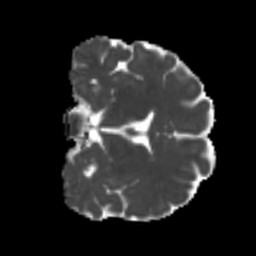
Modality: MD
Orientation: coronal
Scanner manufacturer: siemens
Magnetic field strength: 3 T
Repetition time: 4 s
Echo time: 0.0594 s